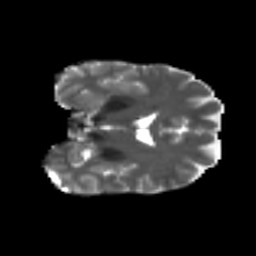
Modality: T2w
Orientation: coronal
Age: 60
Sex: male
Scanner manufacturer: ge
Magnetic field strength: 3 T
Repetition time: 7.8 s
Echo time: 0.0613 s